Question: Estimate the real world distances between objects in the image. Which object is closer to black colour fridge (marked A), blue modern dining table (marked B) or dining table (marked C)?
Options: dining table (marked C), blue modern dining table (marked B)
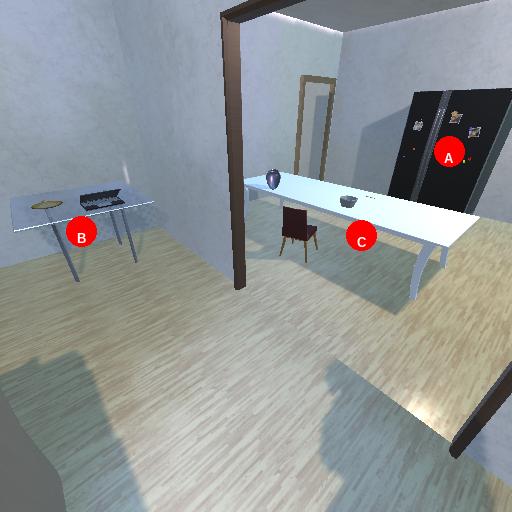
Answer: dining table (marked C)